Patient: sex M, age 77
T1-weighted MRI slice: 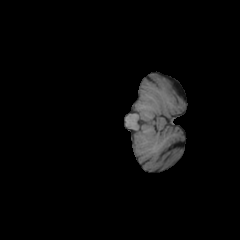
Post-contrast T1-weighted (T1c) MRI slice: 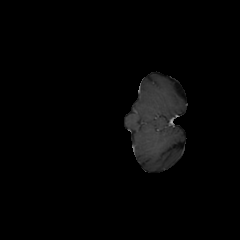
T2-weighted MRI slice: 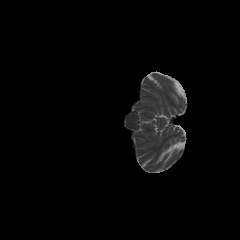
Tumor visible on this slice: no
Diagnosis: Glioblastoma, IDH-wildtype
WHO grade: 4